Interaction volume radius: 10 \u00c5
Interaction volume height: 10 \u00c5
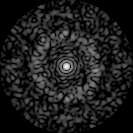
Disorder parameter: 0.7999